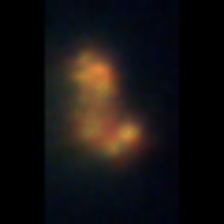
Taxon: Unknown_detritus
Group: Unknown